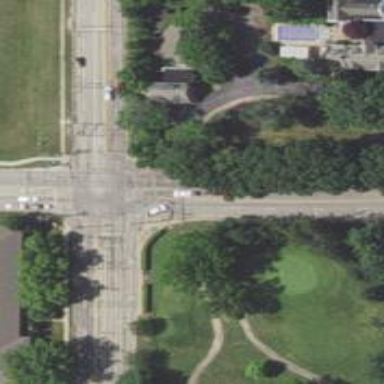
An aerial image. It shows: Footway on asphalt with marked crossing lines.